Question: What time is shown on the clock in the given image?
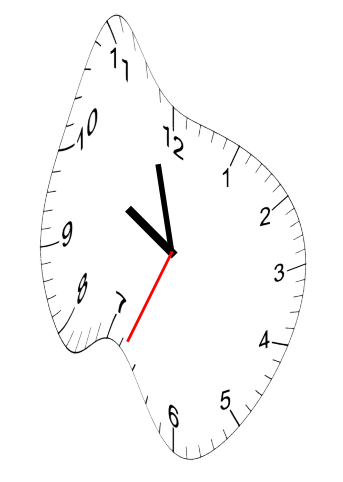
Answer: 09:57:34